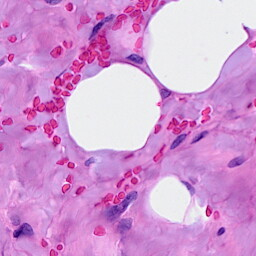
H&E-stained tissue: Breast